Interaction volume radius: 10 \u00c5
Interaction volume height: 30 \u00c5
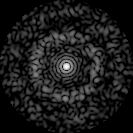
Disorder parameter: 0.8577